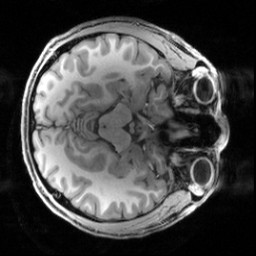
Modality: T1w
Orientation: axial
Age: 26
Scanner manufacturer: siemens
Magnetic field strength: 3 T
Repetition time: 2.5 s
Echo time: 0.00444 s